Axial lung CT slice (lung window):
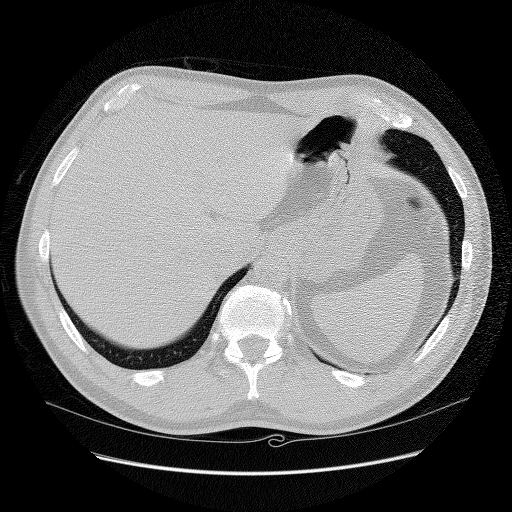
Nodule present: no